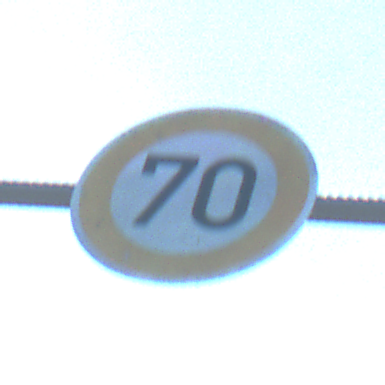
Verkehrszeichen: Geschwindigkeit70
Umgebung: Outdoor, Nature
Tageszeit: SunriseSunset
Wetter: PartlyCloudy
Licht: Natural
Jahreszeit: NotSpecified
Kontrast: MediumContrast